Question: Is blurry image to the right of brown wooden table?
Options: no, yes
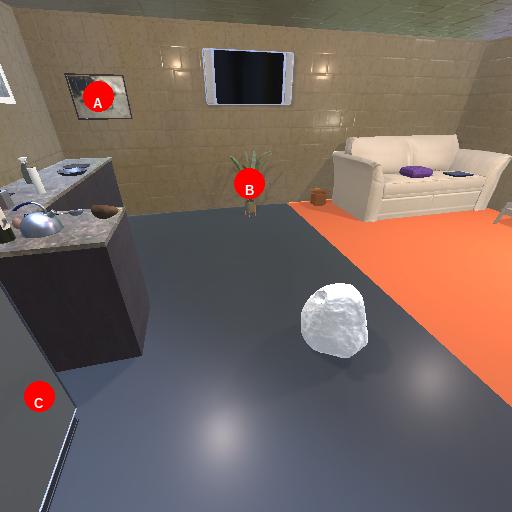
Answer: no